Question: I have created a class, as below, to represent a Composite Primary Key model:
'''
public class PrimaryKeyModel
{
public string ColumnName { get; set; }
public string ColumnValue { get; set; }
public int RowNumber { get; set; } // always unique
}
'''
It basically represents the names/values of the columns which together make up the primary key, plus the row number where this combination belongs; originally in a Spreadsheet.
I have then put this model in a List and populated it with data from a spreadsheet:
'''
List<PrimaryKeyModel> primaryKeysList = new List<PrimaryKeyModel>;
'''
I would like to check primaryKeysList and see if it has any duplicated values, and if it has, I would like to know the Row numbers where these values are duplicated.
I have tried different ways such as loading this list into a HashSet, a dictionary and to use <URL> but non of it worked. Is there anyway I could resolve this.
Thanks.

I am trying to import data from a spreadsheet (which can have many types(one for sales, one for quotes ..etc.)) into a database. A configuration table in the database determines which column(s) in a spreadsheet will constitute the primary key in the destination table. My task is to create a routine which validate spreadsheet data before being it being uploaded (imported) into the database using my application. I want ot validate that the columns set as the composites of the primary key, do not contain any duplicated data, so that the primary key constraint is NOT violated in the destination table on insert..
The list mentioned here (PrimaryKeyModel) contains the name of the column in the spreadsheet (which together with others constitutes the primary key), the value of the column in the spreadsheet and the row number in the spreadsheet where this value exists. The list gets populated via a foreach row/ foreach column loops. So I hope this elaborates the question better.
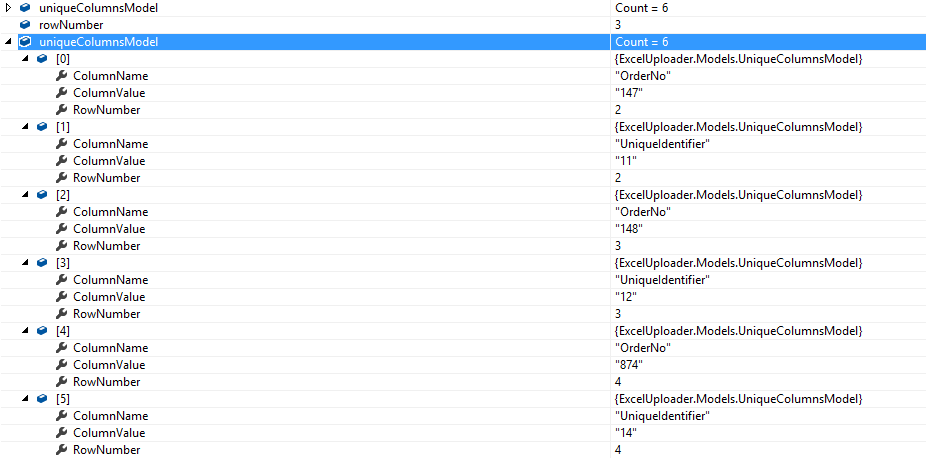
Answer: If your class represents this kind of structure:
'''
ColumnName ColumnValue RowNumber
Id 3 1
Id2 1 1
Id 1 2
Id2 2 2
Id 3 3
Id2 1 3 //duplicate
'''
Then all other answers so far are incorrect and you need to do it differently, group by row number and then compare each field one by one. Because equality is <URL> we can speed up the loop slightly so we don't compare each item twice.
'''
List<PrimaryKeyModel> keys = new List<PrimaryKeyModel>()
{
new PrimaryKeyModel("Id", "3", 1),
new PrimaryKeyModel("Id2", "1", 1),
new PrimaryKeyModel("Id", "1", 2),
new PrimaryKeyModel("Id2", "1", 2),
new PrimaryKeyModel("Id", "3", 3),
new PrimaryKeyModel("Id2", "1", 3),
};
var groupedKeys = keys.OrderBy(pk => pk.ColumnName).GroupBy(k => k.RowNumber).ToList();
HashSet<int> duplicateRowNumbers = new HashSet<int>();
for (int i = 0; i < groupedKeys.Count - 1; i++)
{
for (int j = i + 1; j < groupedKeys.Count; j++)
{
if (AreTheSame(groupedKeys[i], groupedKeys[j]))
{
duplicateRowNumbers.Add(groupedKeys[i].First().RowNumber);
duplicateRowNumbers.Add(groupedKeys[j].First().RowNumber);
}
}
}
private static bool AreTheSame(IEnumerable<PrimaryKeyModel> a, IEnumerable<PrimaryKeyModel> b)
{
var leftEnumerator = a.GetEnumerator();
var rightEnumerator = b.GetEnumerator();
while (leftEnumerator.MoveNext() | rightEnumerator.MoveNext())
{
if (leftEnumerator.Current == null) return false;
if (rightEnumerator.Current == null) return false;
if (leftEnumerator.Current.ColumnValue != rightEnumerator.Current.ColumnValue) return false;
}
return true;
}
'''